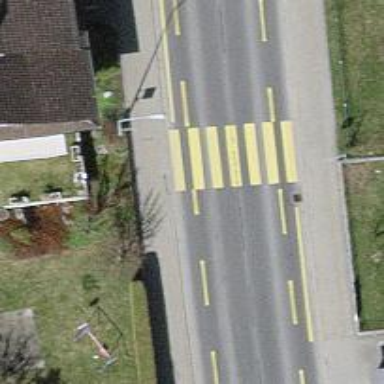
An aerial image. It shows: Uncontrolled zebra crossing with zebra markings.